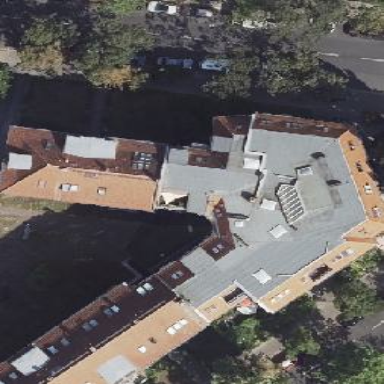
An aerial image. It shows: Building with apartments featuring unique double saltbox roof shape.